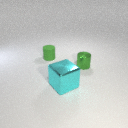
small green rubber cylinder behind small green metal cylinder